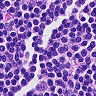
Metastatic tissue present: no